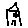
Label: house